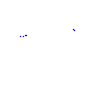
Particle: proton